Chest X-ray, AP view. Patient: 73 years old, sex F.
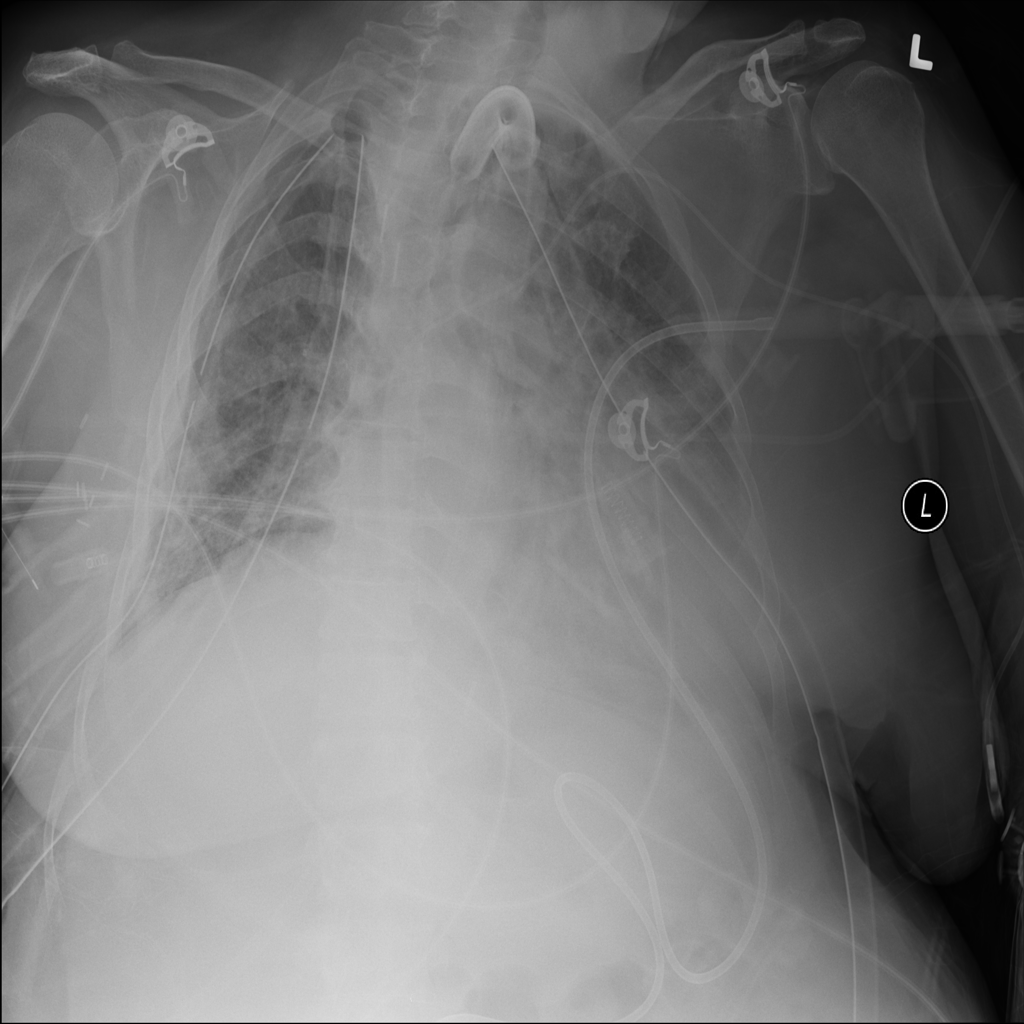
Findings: Consolidation, Pleural_Thickening